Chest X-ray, PA view. Patient: 41 years old, sex M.
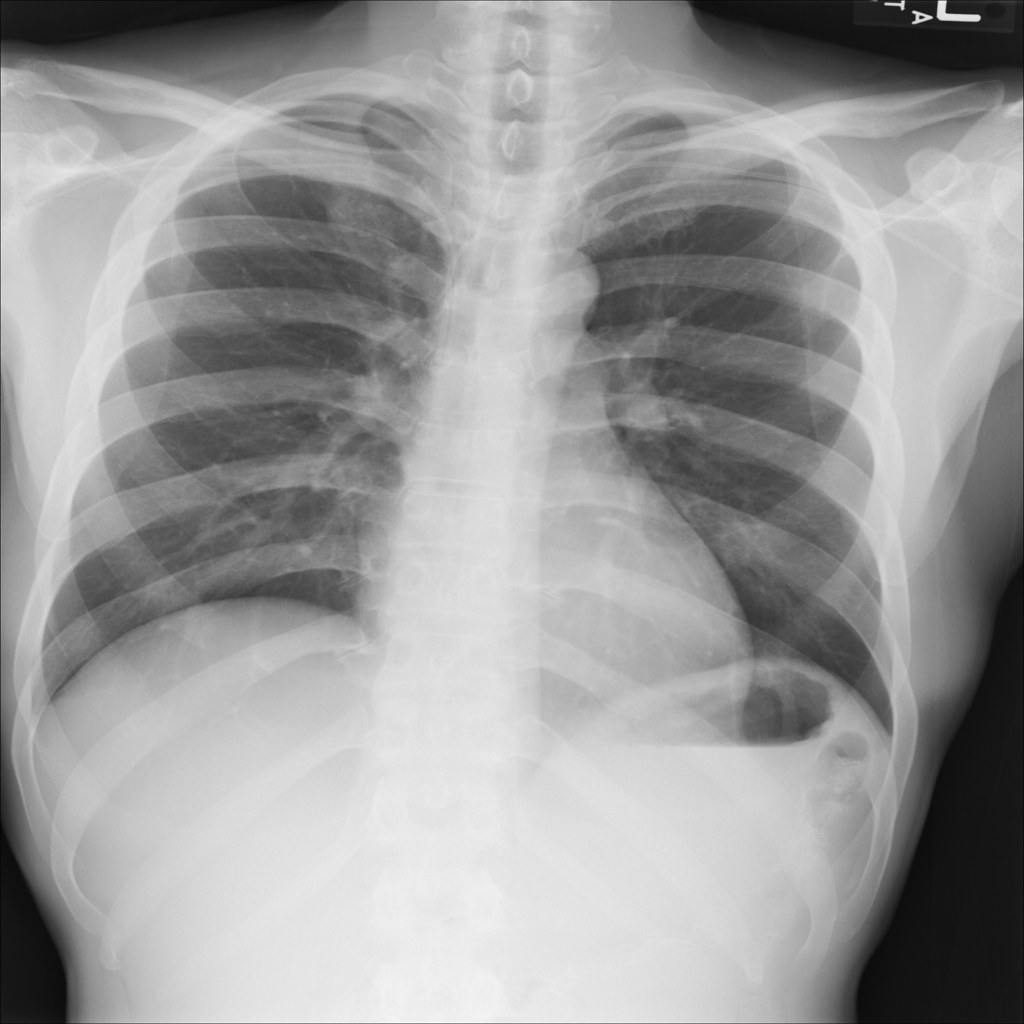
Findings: No Finding